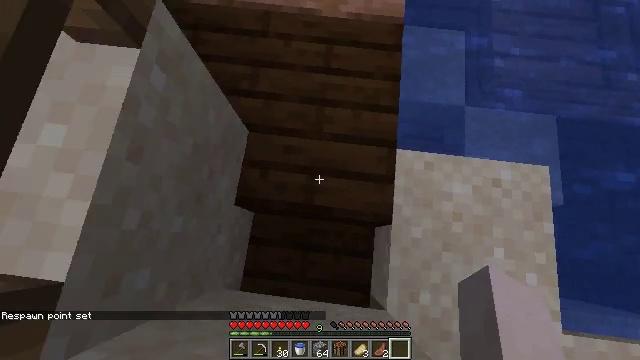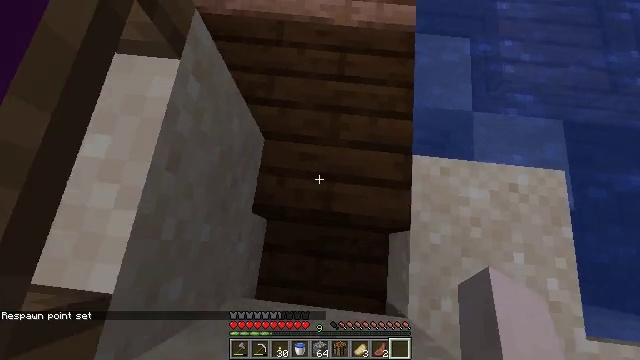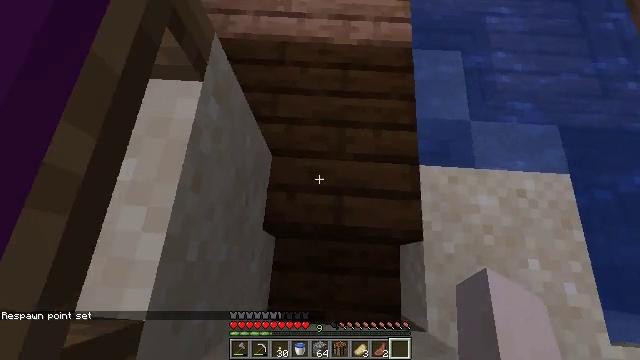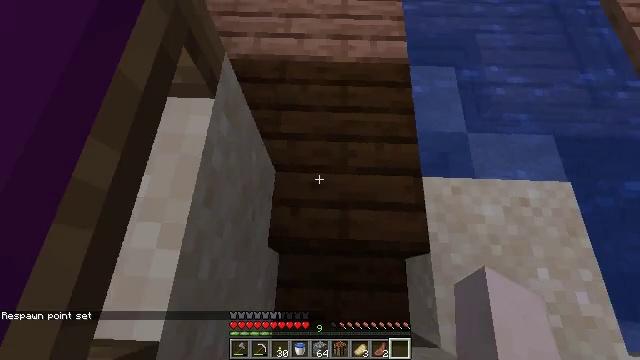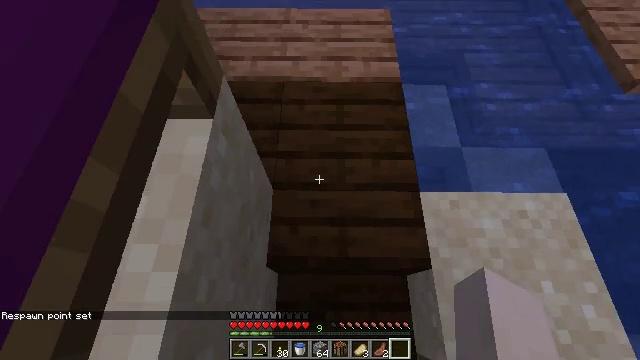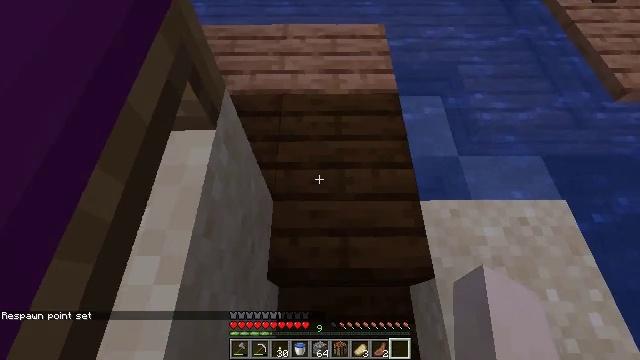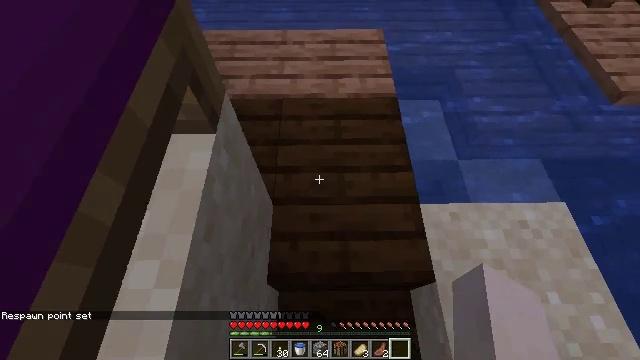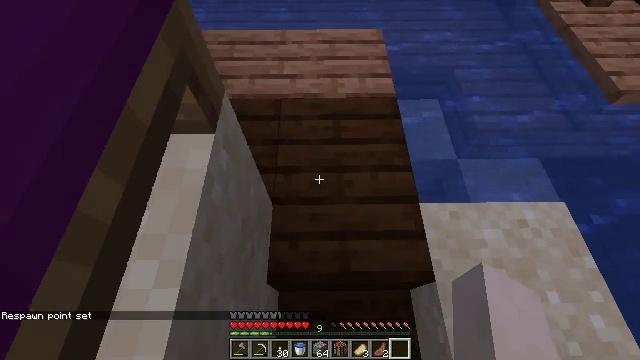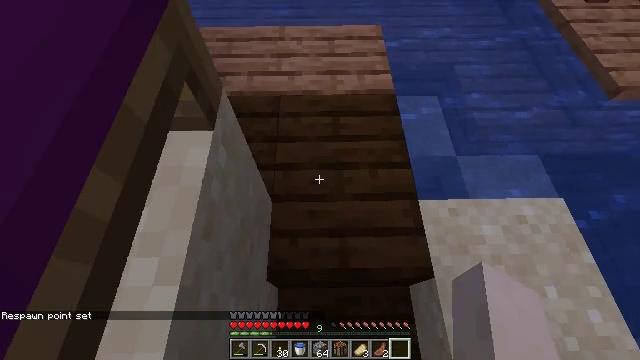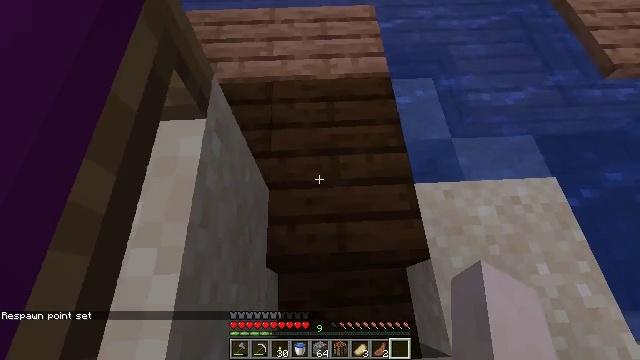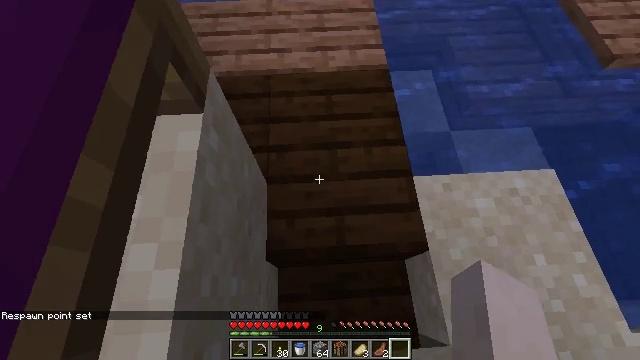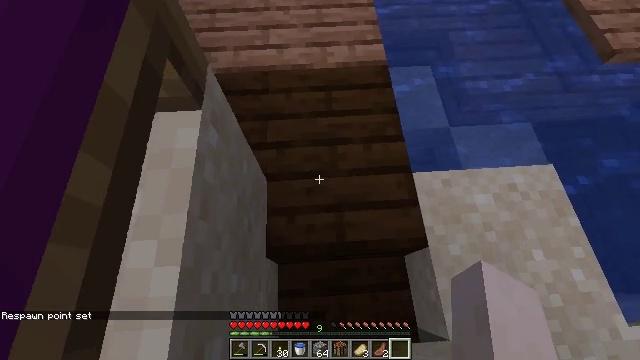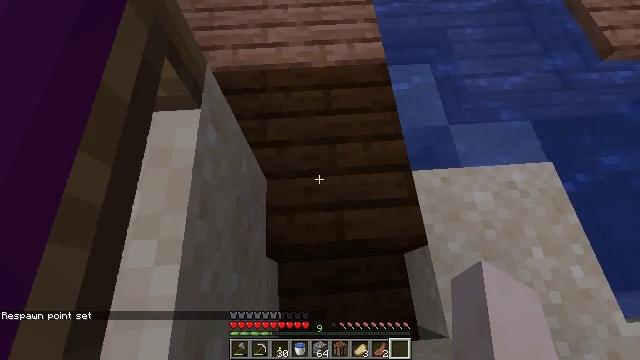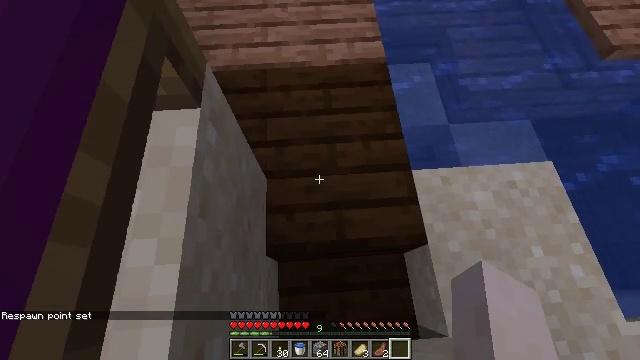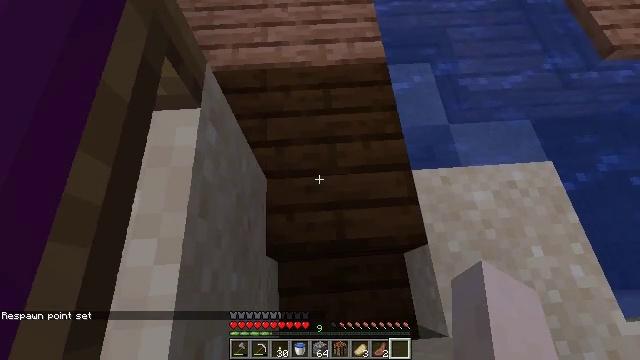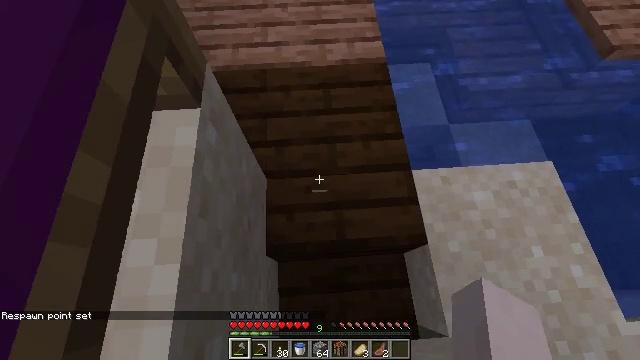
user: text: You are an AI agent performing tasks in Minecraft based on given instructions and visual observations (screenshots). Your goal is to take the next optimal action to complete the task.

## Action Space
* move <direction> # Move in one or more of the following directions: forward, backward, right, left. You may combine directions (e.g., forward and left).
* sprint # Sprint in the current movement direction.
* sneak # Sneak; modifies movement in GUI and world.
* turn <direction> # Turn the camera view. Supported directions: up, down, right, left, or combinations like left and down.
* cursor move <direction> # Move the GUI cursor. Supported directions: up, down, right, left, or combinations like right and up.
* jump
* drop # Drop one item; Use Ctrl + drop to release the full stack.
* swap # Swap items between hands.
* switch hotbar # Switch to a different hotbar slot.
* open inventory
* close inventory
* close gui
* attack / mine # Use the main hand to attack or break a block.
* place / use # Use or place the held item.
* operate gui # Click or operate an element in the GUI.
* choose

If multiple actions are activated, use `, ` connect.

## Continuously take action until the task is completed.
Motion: motion action
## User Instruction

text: Harvest the dark oak stairs for reuse.
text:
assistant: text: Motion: turn up
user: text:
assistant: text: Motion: turn right and up
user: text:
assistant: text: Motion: turn right and up
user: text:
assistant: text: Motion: turn right and up
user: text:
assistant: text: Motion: turn right and up
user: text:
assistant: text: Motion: no_op
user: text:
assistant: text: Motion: no_op
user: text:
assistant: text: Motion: no_op
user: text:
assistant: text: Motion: turn right and down
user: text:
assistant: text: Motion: turn down
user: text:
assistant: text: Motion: no_op
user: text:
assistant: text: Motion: no_op
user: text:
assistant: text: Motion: no_op
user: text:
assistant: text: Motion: no_op
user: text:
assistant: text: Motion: switch to hotbar 1
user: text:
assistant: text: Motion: turn right, switch to hotbar 1
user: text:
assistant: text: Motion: turn right and down, attack / mine, switch to hotbar 1
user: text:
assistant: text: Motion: attack / mine
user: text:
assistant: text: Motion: attack / mine
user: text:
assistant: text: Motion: attack / mine
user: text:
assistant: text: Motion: attack / mine
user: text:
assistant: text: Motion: attack / mine
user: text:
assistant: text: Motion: attack / mine
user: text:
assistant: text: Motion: attack / mine
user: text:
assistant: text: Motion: attack / mine
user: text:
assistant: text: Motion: attack / mine
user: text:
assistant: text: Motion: attack / mine
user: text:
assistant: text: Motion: attack / mine
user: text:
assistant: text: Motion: attack / mine
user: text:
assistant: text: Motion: attack / mine